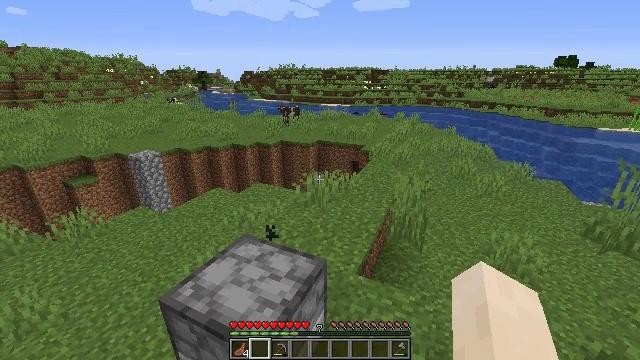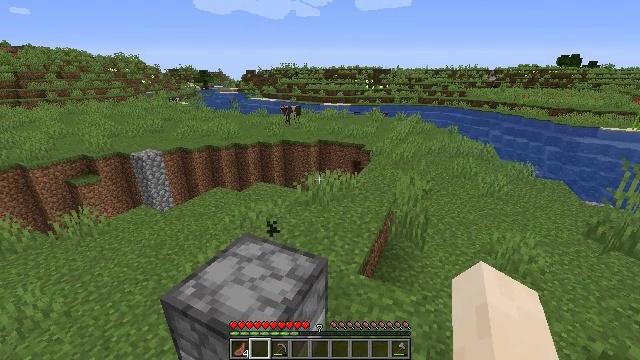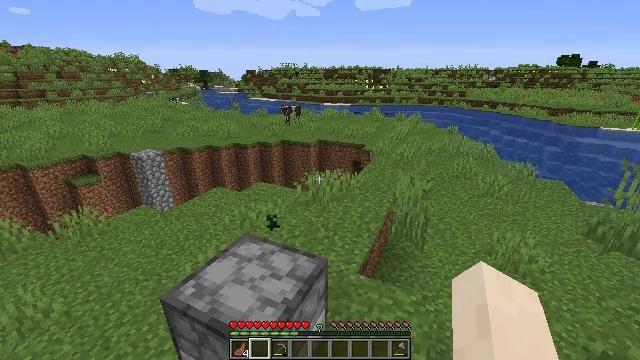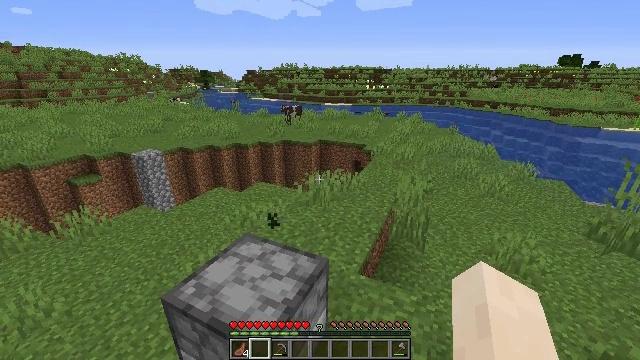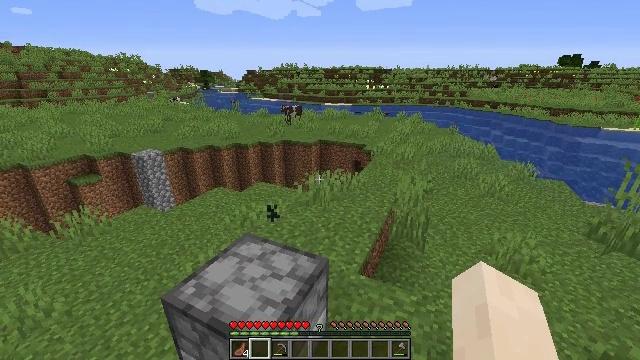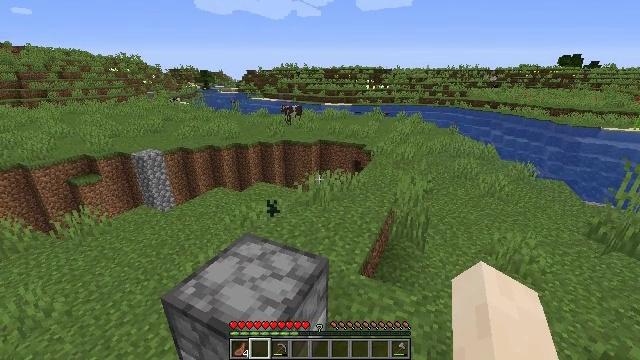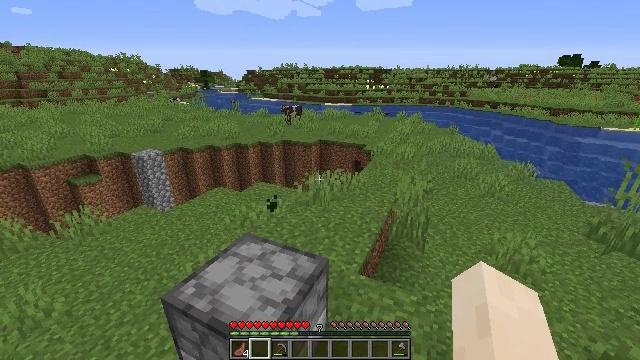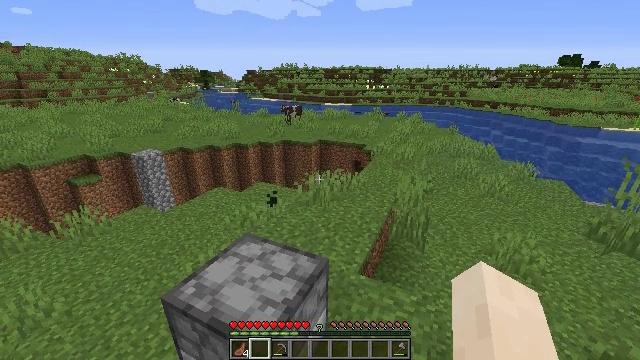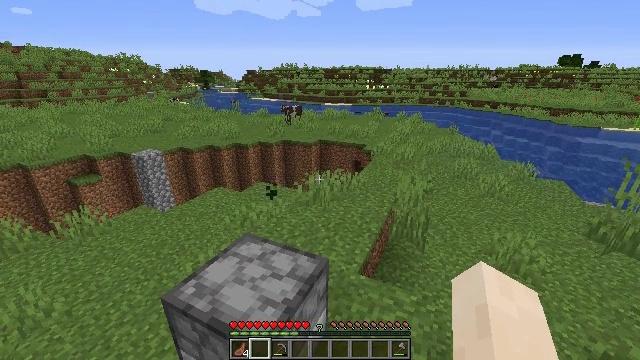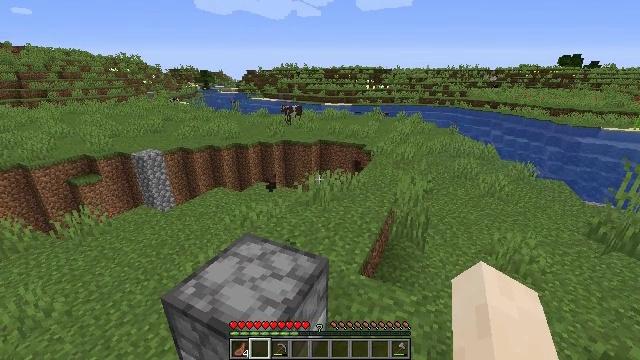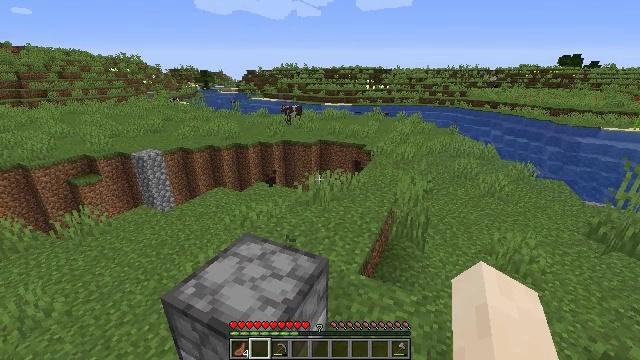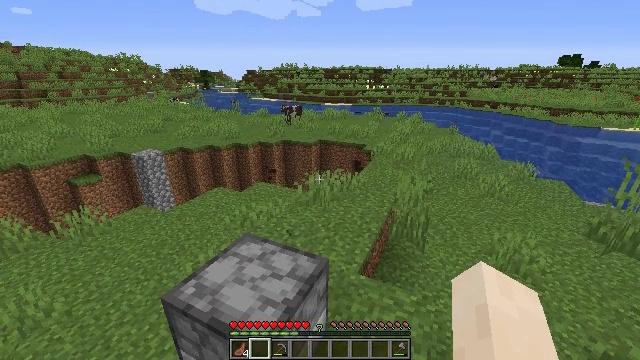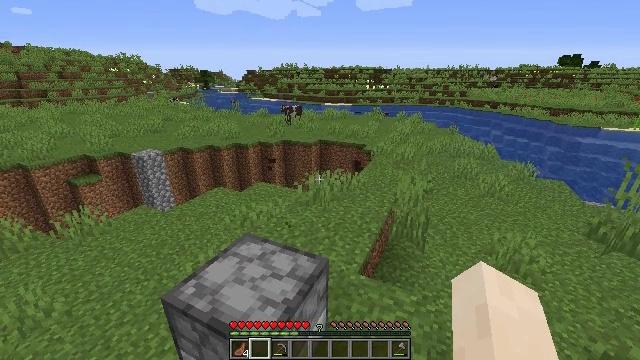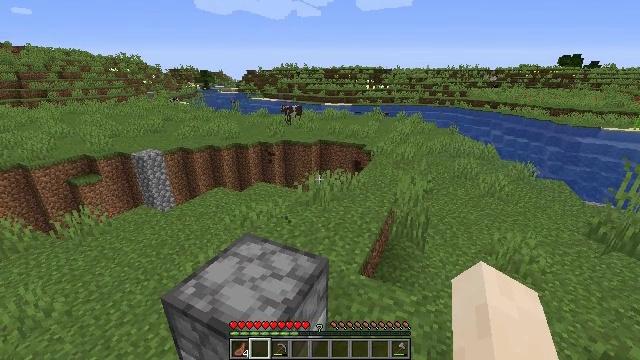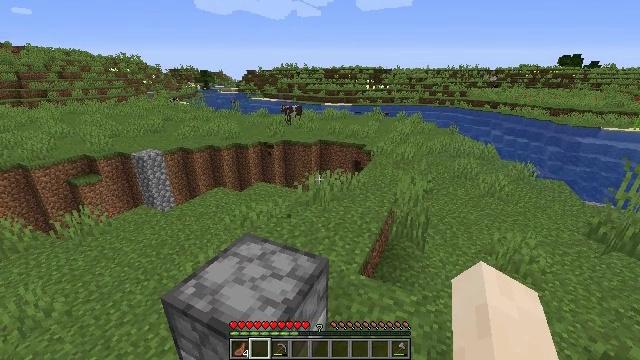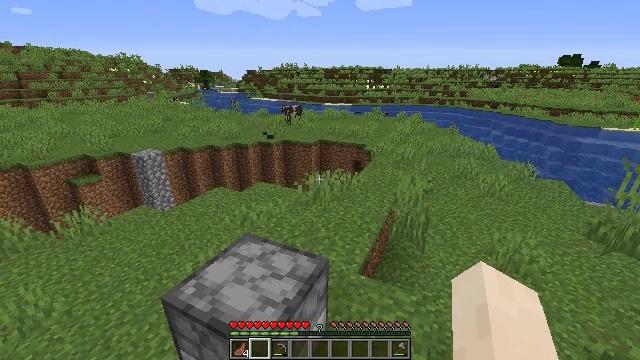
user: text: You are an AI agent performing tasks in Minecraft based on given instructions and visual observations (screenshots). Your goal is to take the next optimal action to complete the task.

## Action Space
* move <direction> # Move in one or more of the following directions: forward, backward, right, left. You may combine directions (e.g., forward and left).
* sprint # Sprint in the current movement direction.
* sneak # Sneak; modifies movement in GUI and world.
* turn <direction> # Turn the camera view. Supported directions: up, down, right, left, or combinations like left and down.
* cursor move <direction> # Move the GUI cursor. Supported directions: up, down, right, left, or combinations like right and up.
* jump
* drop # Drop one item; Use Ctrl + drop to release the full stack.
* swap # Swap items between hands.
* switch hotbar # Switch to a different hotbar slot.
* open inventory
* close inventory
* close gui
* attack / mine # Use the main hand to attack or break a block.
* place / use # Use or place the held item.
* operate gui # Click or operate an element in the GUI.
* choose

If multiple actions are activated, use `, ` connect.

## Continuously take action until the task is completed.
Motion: motion action
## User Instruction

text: Open the furnace and craft a smooth stone.
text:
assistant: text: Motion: no_op
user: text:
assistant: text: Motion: no_op
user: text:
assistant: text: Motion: no_op
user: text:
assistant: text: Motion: no_op
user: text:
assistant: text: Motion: no_op
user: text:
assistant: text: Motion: no_op
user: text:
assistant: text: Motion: no_op
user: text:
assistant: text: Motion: no_op
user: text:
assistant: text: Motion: no_op
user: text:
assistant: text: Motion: no_op
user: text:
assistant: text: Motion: no_op
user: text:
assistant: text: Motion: no_op
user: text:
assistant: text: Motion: no_op
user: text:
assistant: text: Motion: no_op
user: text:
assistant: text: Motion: no_op
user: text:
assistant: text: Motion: no_op
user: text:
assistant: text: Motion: no_op
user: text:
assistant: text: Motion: no_op
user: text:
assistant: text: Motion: no_op
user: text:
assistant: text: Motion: no_op
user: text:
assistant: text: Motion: no_op
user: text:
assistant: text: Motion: turn left and down
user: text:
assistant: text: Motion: turn left and down
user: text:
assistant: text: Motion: turn left and down
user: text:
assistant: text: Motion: turn left and down
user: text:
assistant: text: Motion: turn left and down, use / place
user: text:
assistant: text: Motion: use / place
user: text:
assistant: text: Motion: use / place
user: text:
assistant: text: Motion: no_op
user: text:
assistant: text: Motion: turn right and up